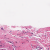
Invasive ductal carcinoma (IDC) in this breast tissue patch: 0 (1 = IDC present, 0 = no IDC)